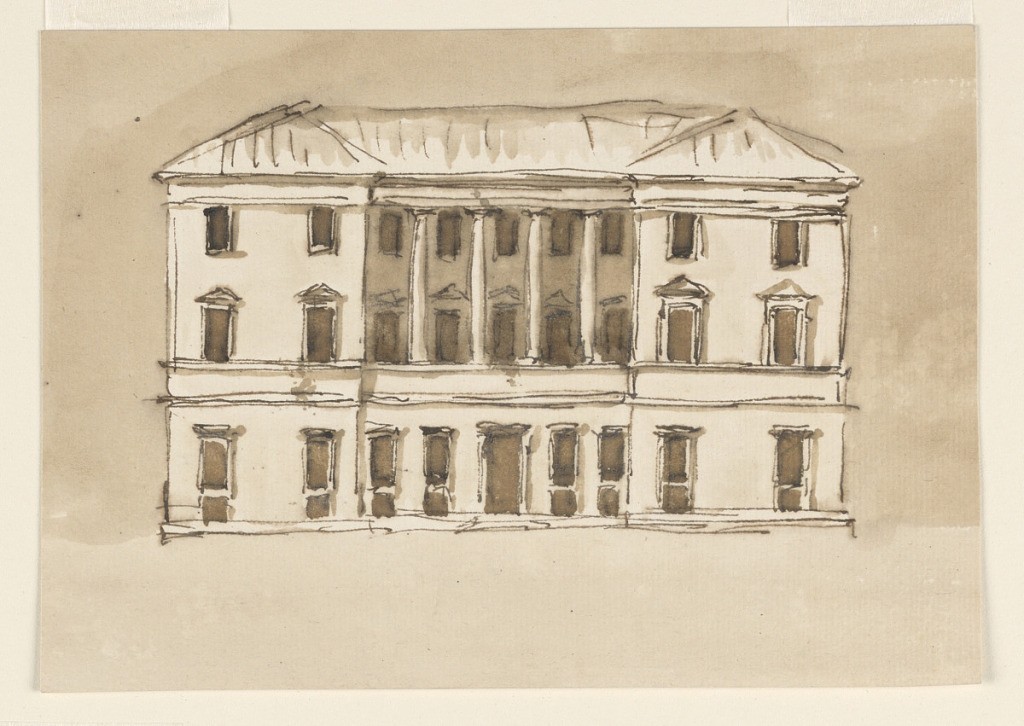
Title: Elevation of a Town Mansion
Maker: Giuseppe Barberi, Italian, 1746–1809
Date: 1790–1809
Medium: Pen and brown ink, brush and brown wash
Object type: Drawing
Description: Three stories and a basement. The central section have five bays. The door is in the center of the ground floor. The two top floors have a colonnade with four Doric columns in front. The lateral wings project slightly and have two windows in each storey. Pyramidal roofs over the wings. Colored background.